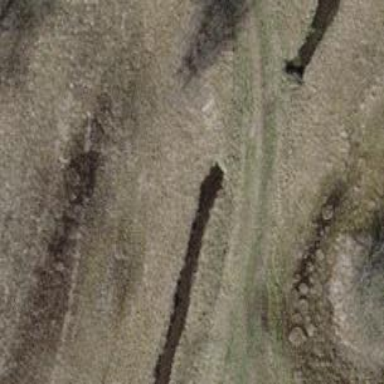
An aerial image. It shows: Culvert tunnel under ditch.